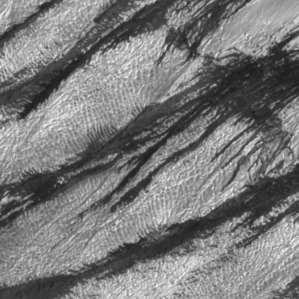
Label: frost